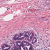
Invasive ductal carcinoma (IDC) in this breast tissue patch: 0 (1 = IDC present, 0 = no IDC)